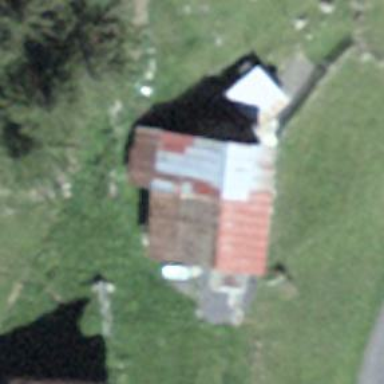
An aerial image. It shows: Barn.